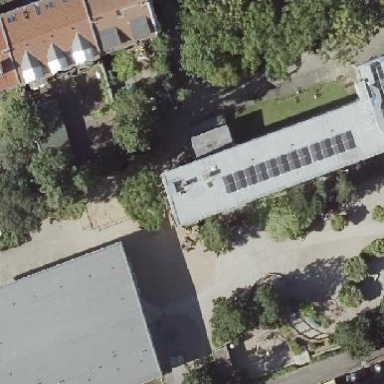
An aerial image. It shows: School.